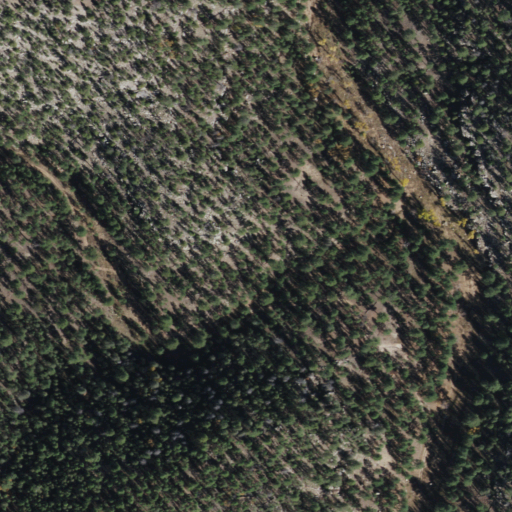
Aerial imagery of valley in Arizona named Little Springs Canyon containing only evergreen forest